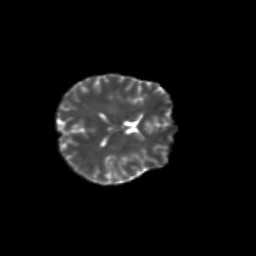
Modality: T2w
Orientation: axial
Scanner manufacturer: siemens
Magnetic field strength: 3 T
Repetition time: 9.2 s
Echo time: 0.084 s